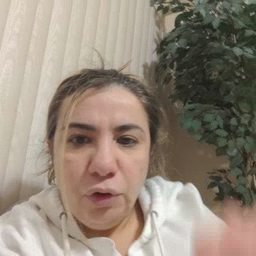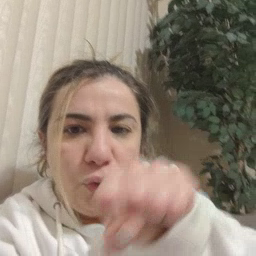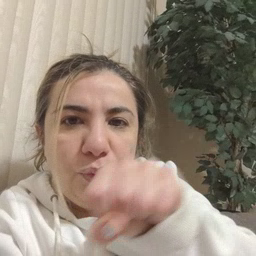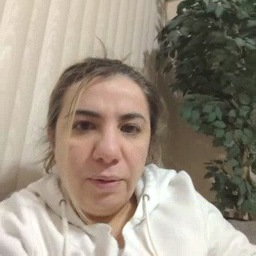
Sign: shoe